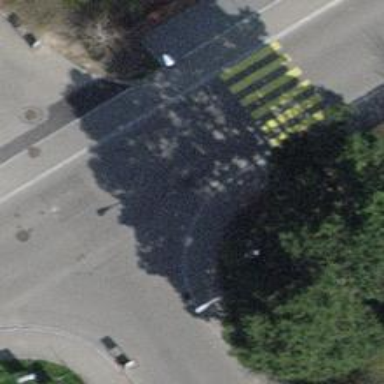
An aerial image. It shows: Sidewalk along the footway.